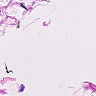
Metastatic tissue present: no